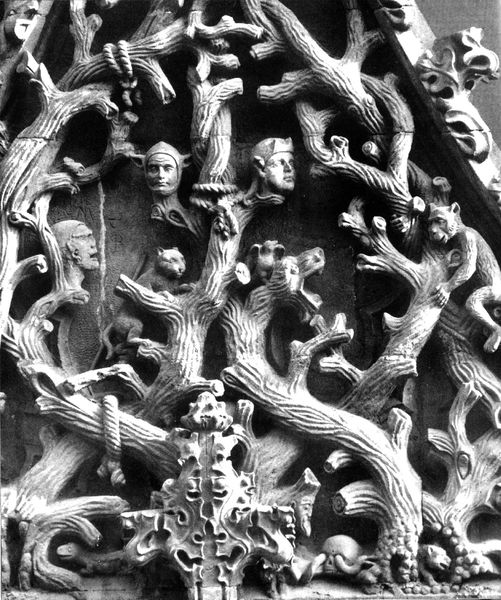
Titel: Marienkirche in Zwickau
Standort: Zwickau (EU - D - Sachsen)
Schlagwörter: äste, köpfe, tiere, relief, ornamente, portal